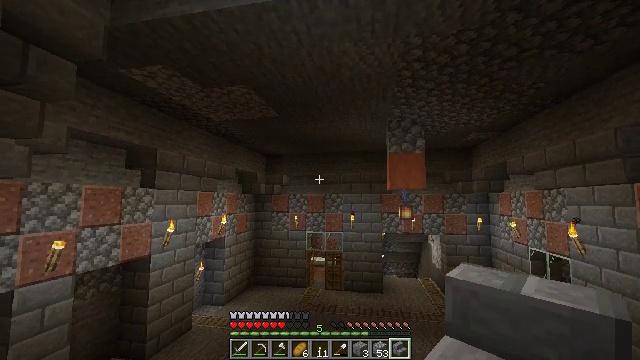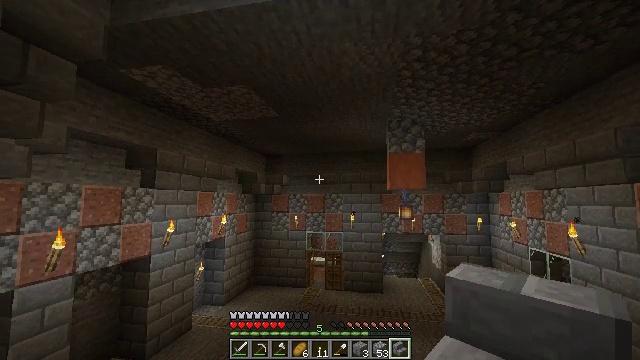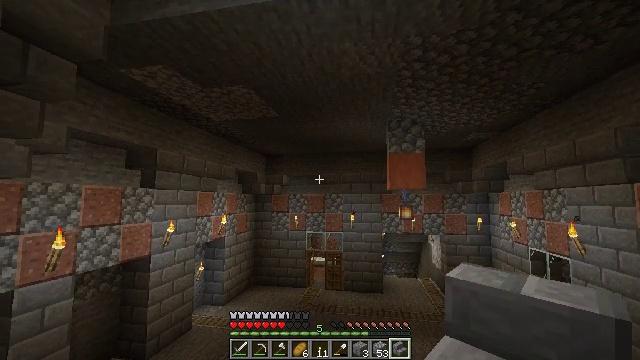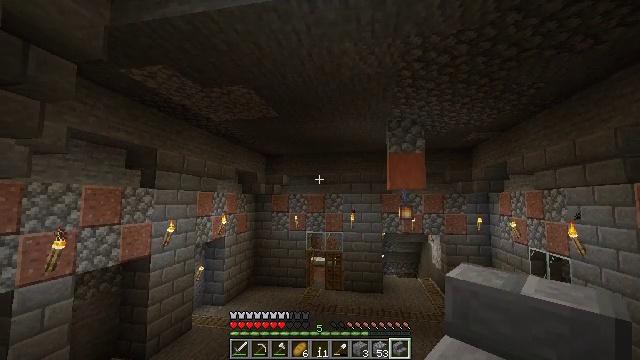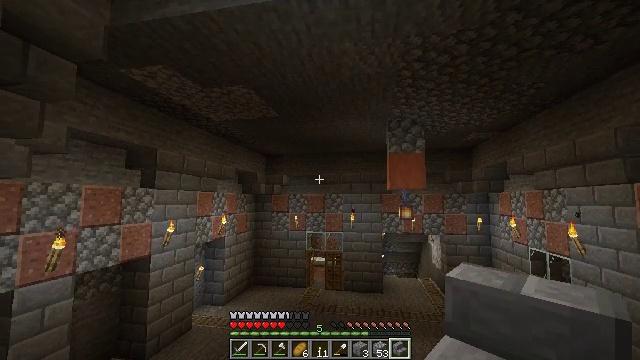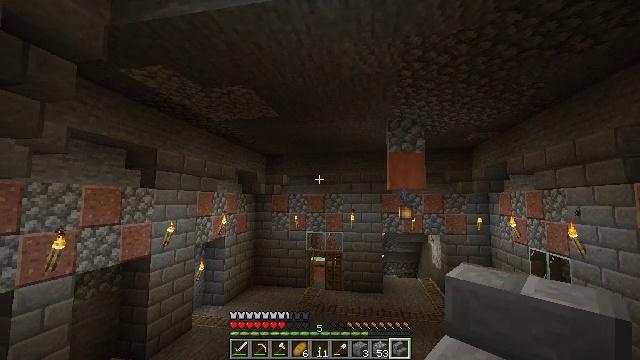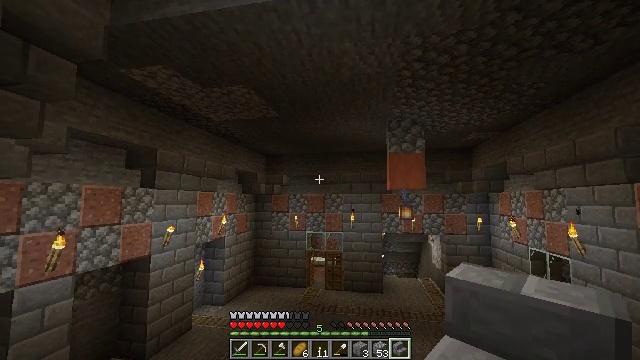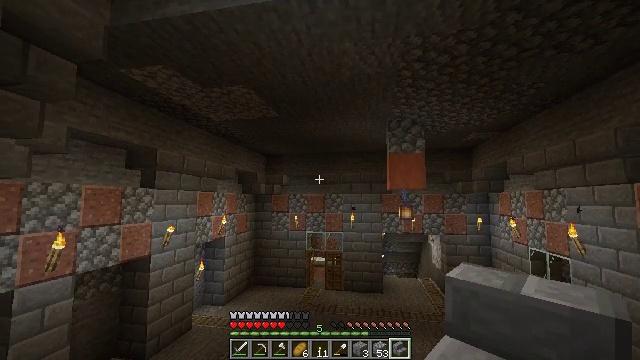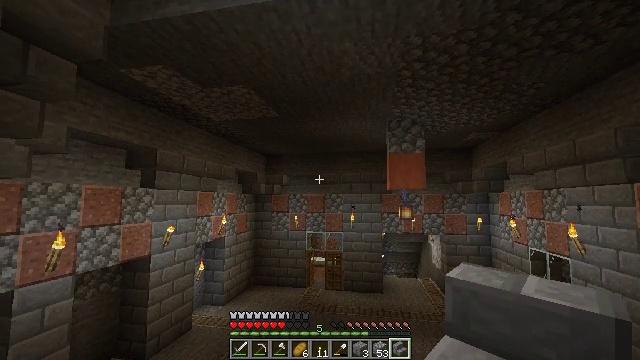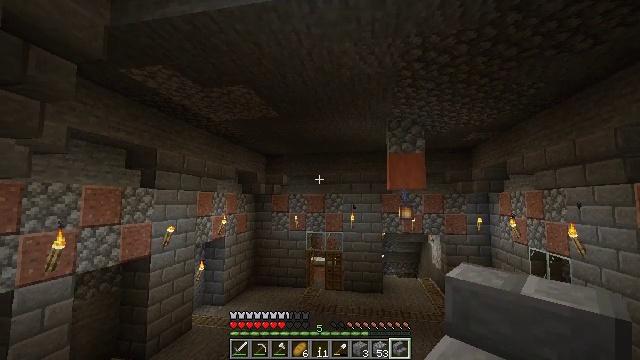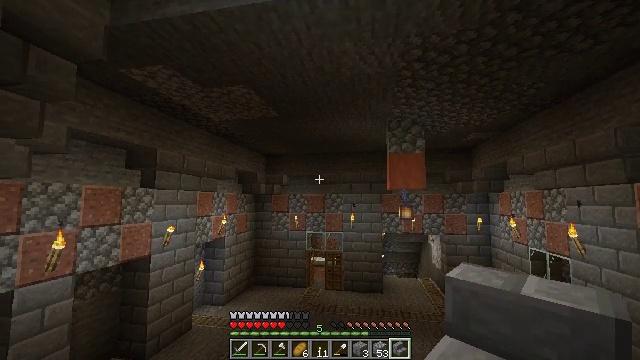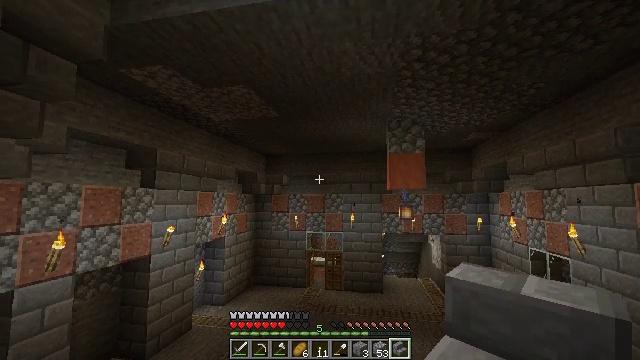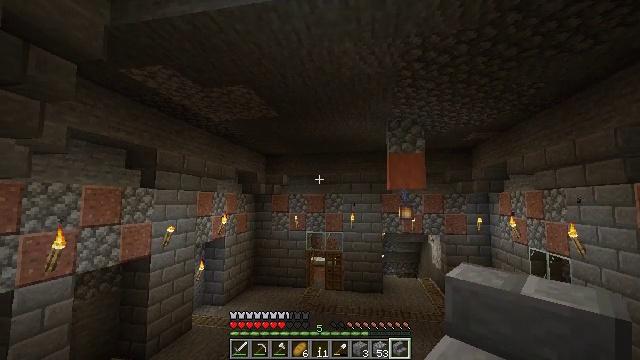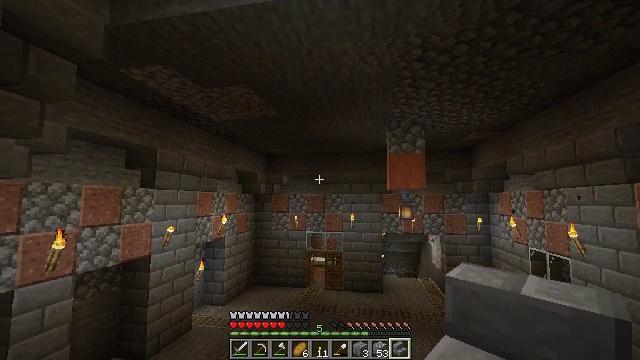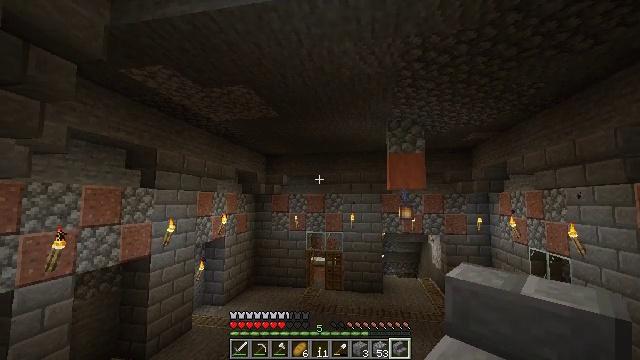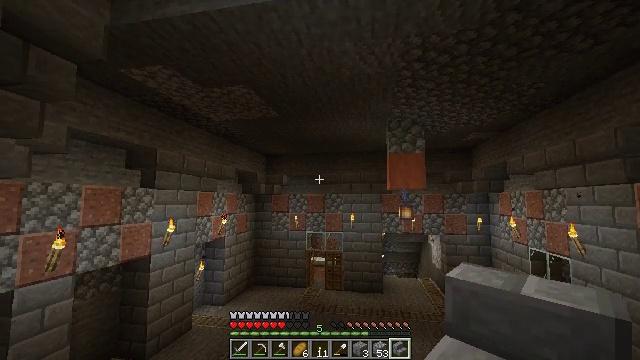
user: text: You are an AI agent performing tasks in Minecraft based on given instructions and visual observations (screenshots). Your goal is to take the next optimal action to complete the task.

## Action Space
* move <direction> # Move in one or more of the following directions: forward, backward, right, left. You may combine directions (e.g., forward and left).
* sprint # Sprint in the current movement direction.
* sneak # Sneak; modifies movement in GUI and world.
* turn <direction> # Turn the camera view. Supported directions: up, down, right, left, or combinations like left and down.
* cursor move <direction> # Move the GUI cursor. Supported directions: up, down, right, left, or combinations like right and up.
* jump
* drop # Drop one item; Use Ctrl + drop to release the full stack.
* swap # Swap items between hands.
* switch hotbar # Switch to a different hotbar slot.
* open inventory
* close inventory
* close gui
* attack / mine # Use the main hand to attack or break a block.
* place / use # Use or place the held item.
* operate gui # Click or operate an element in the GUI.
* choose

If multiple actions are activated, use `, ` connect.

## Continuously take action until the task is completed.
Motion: motion action
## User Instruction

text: Gather stripped acacia log from fallen trees.
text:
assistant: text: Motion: no_op
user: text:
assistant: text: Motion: no_op
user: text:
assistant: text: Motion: no_op
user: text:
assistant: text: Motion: no_op
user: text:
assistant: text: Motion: no_op
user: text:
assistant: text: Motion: no_op
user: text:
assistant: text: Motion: no_op
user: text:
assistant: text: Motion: no_op
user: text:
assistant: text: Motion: no_op
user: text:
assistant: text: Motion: no_op
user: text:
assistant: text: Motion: no_op
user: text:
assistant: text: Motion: no_op
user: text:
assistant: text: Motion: no_op
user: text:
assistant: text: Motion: no_op
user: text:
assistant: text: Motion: no_op
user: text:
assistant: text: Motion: no_op
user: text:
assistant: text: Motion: switch to hotbar 2
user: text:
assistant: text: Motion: switch to hotbar 2
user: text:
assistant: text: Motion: switch to hotbar 2
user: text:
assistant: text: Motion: switch to hotbar 2
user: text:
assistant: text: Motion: no_op
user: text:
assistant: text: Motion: no_op
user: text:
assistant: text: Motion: no_op
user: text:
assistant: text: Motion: no_op
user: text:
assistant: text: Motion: no_op
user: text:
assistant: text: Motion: move forward
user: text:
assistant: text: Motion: move forward
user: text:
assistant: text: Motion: move forward
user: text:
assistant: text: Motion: move forward
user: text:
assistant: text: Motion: move forward